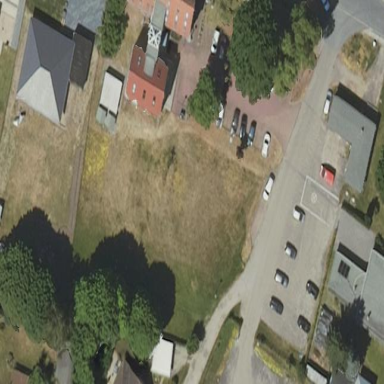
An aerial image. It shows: Parking area covered with grass.